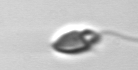
Label: Katodinium_or_Torodinium